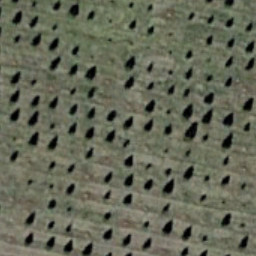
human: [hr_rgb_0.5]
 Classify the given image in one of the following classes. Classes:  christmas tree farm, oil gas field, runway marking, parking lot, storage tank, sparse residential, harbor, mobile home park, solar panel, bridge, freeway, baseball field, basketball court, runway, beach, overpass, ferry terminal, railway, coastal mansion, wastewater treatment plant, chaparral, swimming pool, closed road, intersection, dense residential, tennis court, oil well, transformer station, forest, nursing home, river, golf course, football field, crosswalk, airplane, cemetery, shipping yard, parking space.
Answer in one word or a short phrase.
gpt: christmas tree farm